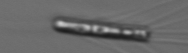
Label: Chaetoceros_subtilis